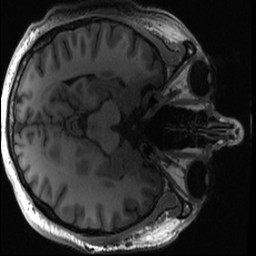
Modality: T1w
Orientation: axial
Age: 34
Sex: male